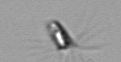
Label: Calciopappus